Question: I'm trying to make a side bar and a content div but I don't know how to keep them separated and the content goes under the sidebar and obviously I don't want that. I'm pretty new to coding so I don't know what to do or if there's a better way to do this.

Here's the code:
'''
<div id="content" style="margin:50px; background-color:blue; padding:10px;">
<div id="sidebar" style="margin:25px; background-color:red; width:200px; border: 2px solid lime; position:fixed;">
<p>h</p>
</div>
<div id="stuff" style="background-color:orange; margin:20px;">
<p>Lorem ipsum blah blah</p>
</div>
</div>
'''
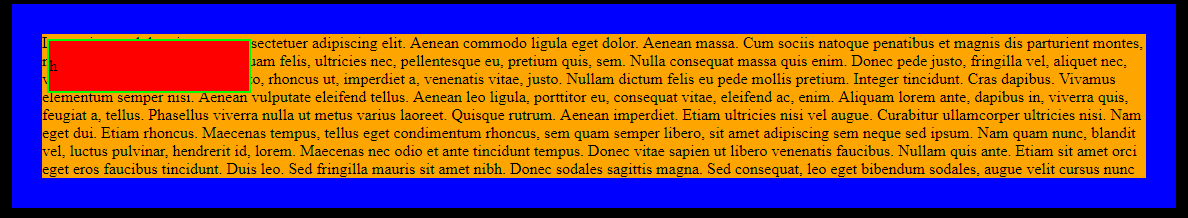
Answer: You can use 'display: flex' at top level. It's easier to use than 'position: fixed' or any other positioning strategies.
'''
#content {
margin: 20px 0;
padding: 10px;
background: blue;
display: flex;
}
#content #sidebar {
background: red;
width: 150px;
border: 2px solid lime;
padding: 10px;
}
#content #stuff {
background-color: orange;
flex: 1;
margin-left: 10px;
padding: 10px;
}
'''
'''
<div id="content">
<div id="sidebar" style="">
<p>h</p>
</div>
<div id="stuff" style="">
<p>Lorem ipsum blah blah</p>
<p>Lorem ipsum blah blah</p>
<p>Lorem ipsum blah blah</p>
<p>Lorem ipsum blah blah</p>
<p>Lorem ipsum blah blah</p>
<p>Lorem ipsum blah blah</p>
<p>Lorem ipsum blah blah</p>
<p>Lorem ipsum blah blah</p>
<p>Lorem ipsum blah blah</p>
<p>Lorem ipsum blah blah</p>
<p>Lorem ipsum blah blah</p>
<p>Lorem ipsum blah blah</p>
<p>Lorem ipsum blah blah</p>
<p>Lorem ipsum blah blah</p>
</div>
</div>
'''